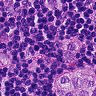
Metastatic tissue present: yes